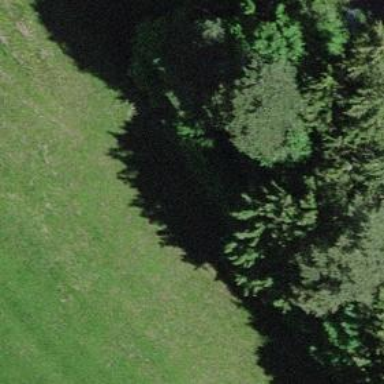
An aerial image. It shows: Ground path.